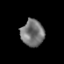
Tissue: prostate
Cell type: T cells
Senescence score: 0.3128
Nuclear area (px): 605
Mean DAPI intensity: 117.375